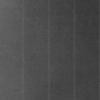
Label: dusty